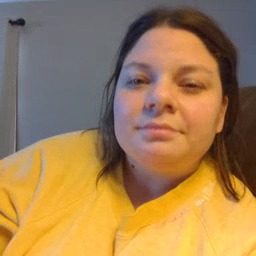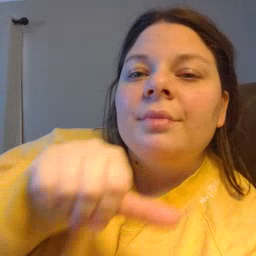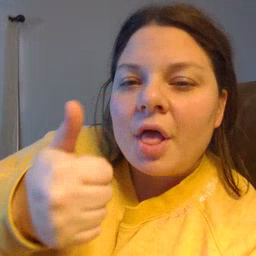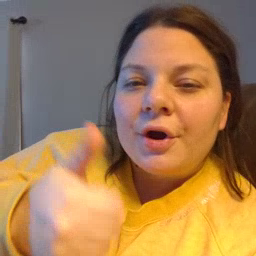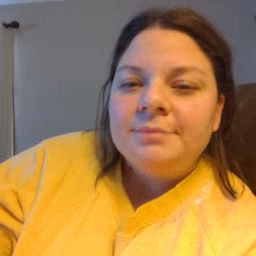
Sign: another